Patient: sex M, age 35
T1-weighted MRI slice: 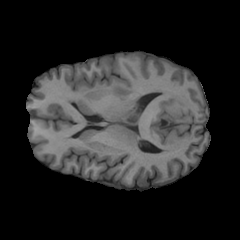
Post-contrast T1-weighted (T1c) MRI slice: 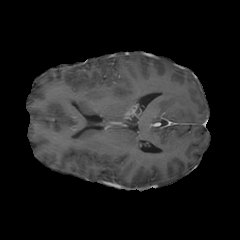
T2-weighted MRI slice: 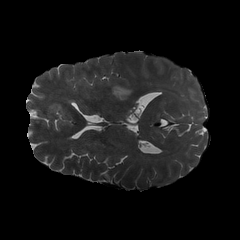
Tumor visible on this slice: yes
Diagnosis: Glioblastoma, IDH-wildtype
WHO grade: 4